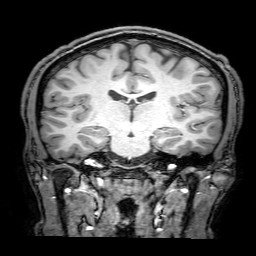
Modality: T1w
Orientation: sagittal
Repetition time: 0.00828 s
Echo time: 0.00388 s